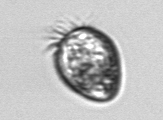
Label: Ciliophora